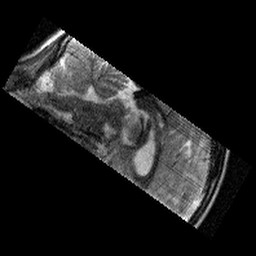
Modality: T2w
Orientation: sagittal
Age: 11
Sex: male
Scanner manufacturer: siemens
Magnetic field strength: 3 T
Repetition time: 9.23 s
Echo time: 0.067 s